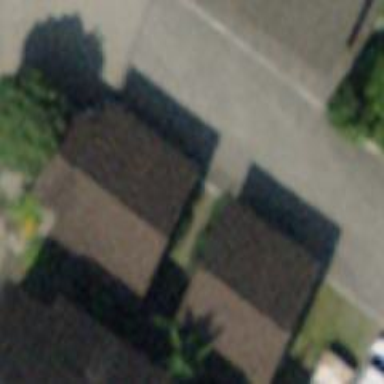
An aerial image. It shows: View of roof of building.